Field crop: maize
Growth stage: 2
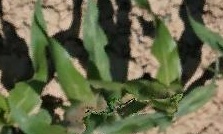
Species: maize